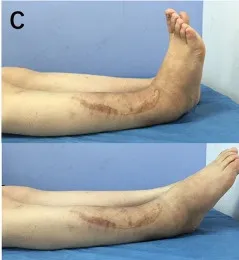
The range of motion of the right ankle is depicted in panel (C).
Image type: radiology (x_ray)